Field crop: maize
Growth stage: 1
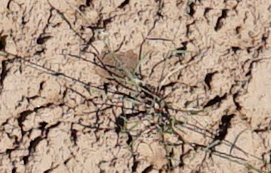
Species: lolium